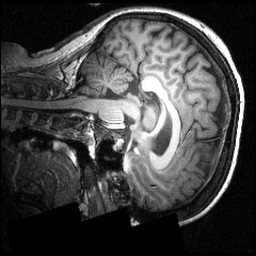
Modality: T1w
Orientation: sagittal
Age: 23
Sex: female
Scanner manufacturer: siemens
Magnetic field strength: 3.951 T
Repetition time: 1.5 s
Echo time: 0.00335 s